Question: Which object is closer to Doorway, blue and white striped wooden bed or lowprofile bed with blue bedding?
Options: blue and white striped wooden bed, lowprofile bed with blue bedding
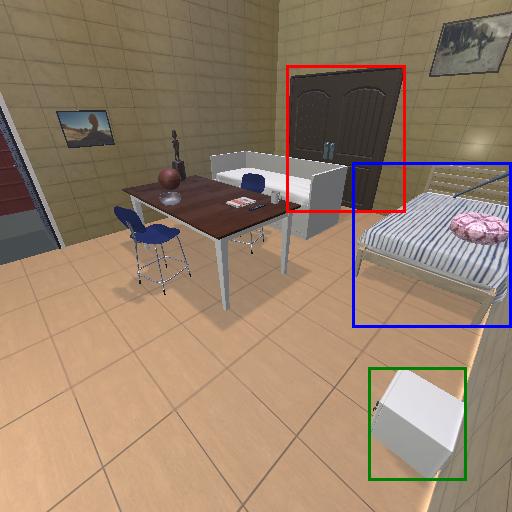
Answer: blue and white striped wooden bed